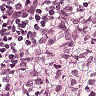
Metastatic tissue present: yes